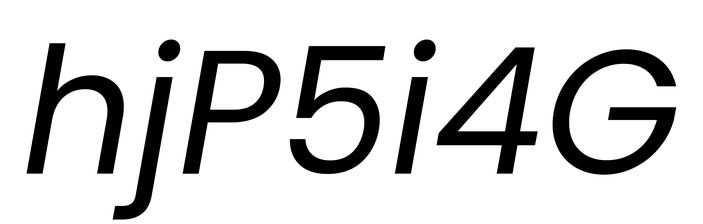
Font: Poppins-Italic